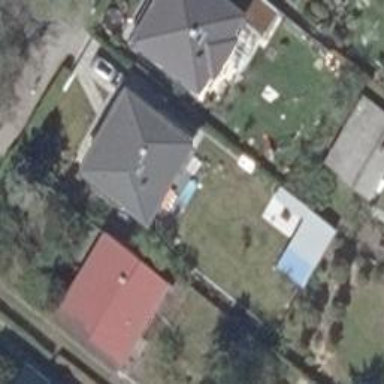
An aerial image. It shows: Detached building with pyramidal roof shape.